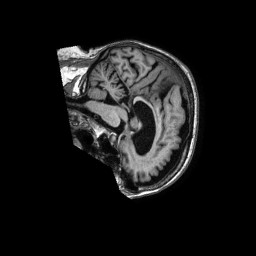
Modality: T1w
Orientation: sagittal
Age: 85
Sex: female
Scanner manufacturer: philips
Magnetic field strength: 1.5 T
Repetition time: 0.007188 s
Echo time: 0.003273 s